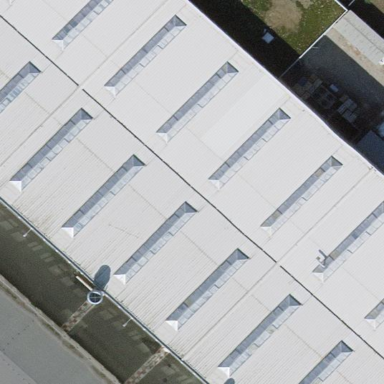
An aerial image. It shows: Industrial building.